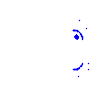
Particle: kaon